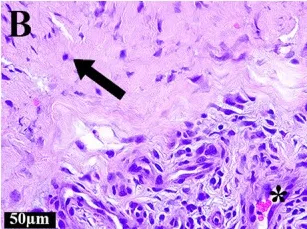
Histological examination of excised tissues. (B) Fibrous connective tissue (arrow). Granulation tissue with numerous blood vessels.
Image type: pathology (h&e)